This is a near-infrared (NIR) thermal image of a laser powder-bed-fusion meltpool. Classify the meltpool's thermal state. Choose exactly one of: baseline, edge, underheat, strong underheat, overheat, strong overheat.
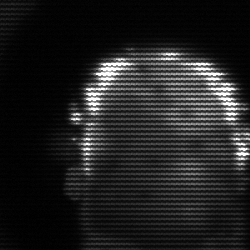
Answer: baseline